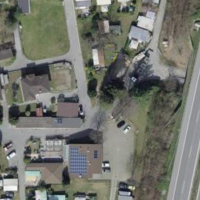
EUNIS habitat code: 57
Species observed at this site:
Phytolacca americana